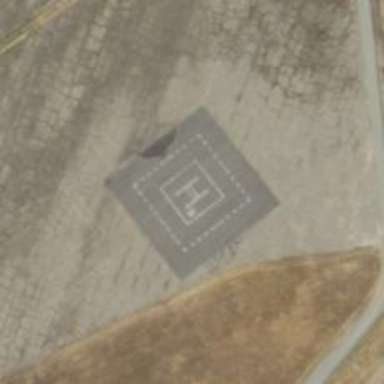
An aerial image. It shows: Image of helipad at airport.